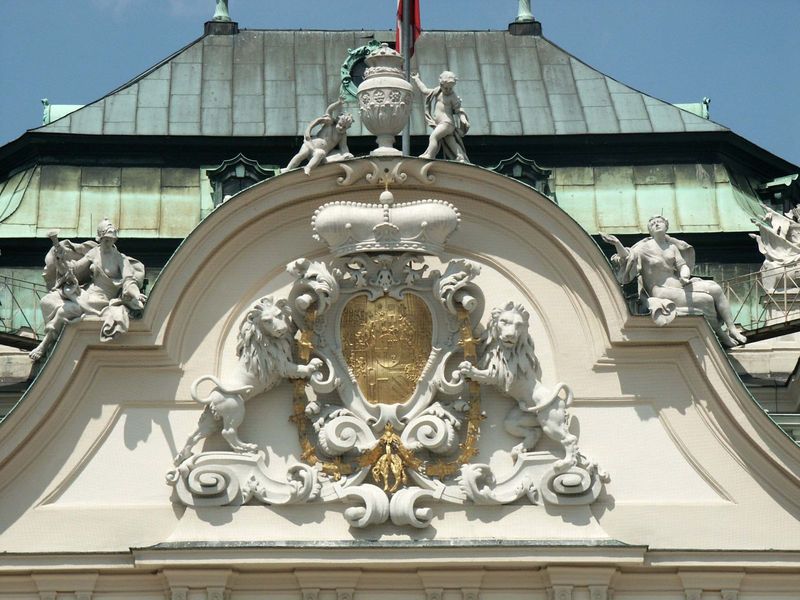
Titel: Oberes Belvedere
Künstler: Johann Lukas von Hildebrandt
Standort: Wien (EU - AUT)
Schlagwörter: himmel, kopf, weiß, frauen, grün, sitzen, ausschnitt, frau, marmor, dach, gebäude, haus, schloss, ornament, architektur, stehen, stein, niederlande, gold, kelch, adel, krone, kinder, amphore, engel, vase, bogen, fassade, fahne, flagge, giebel, figuren, detail, dekor, stuck, schild, vergoldet, kupfer, seite, österreich, wappen, sims, schnörkel, skulpturen, löwen, statuen, löwe, wien, schnecken, putten, doppeladler, grünspan, königshaus, gld, löe, fefäß